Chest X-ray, PA view. Patient: 56 years old, sex M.
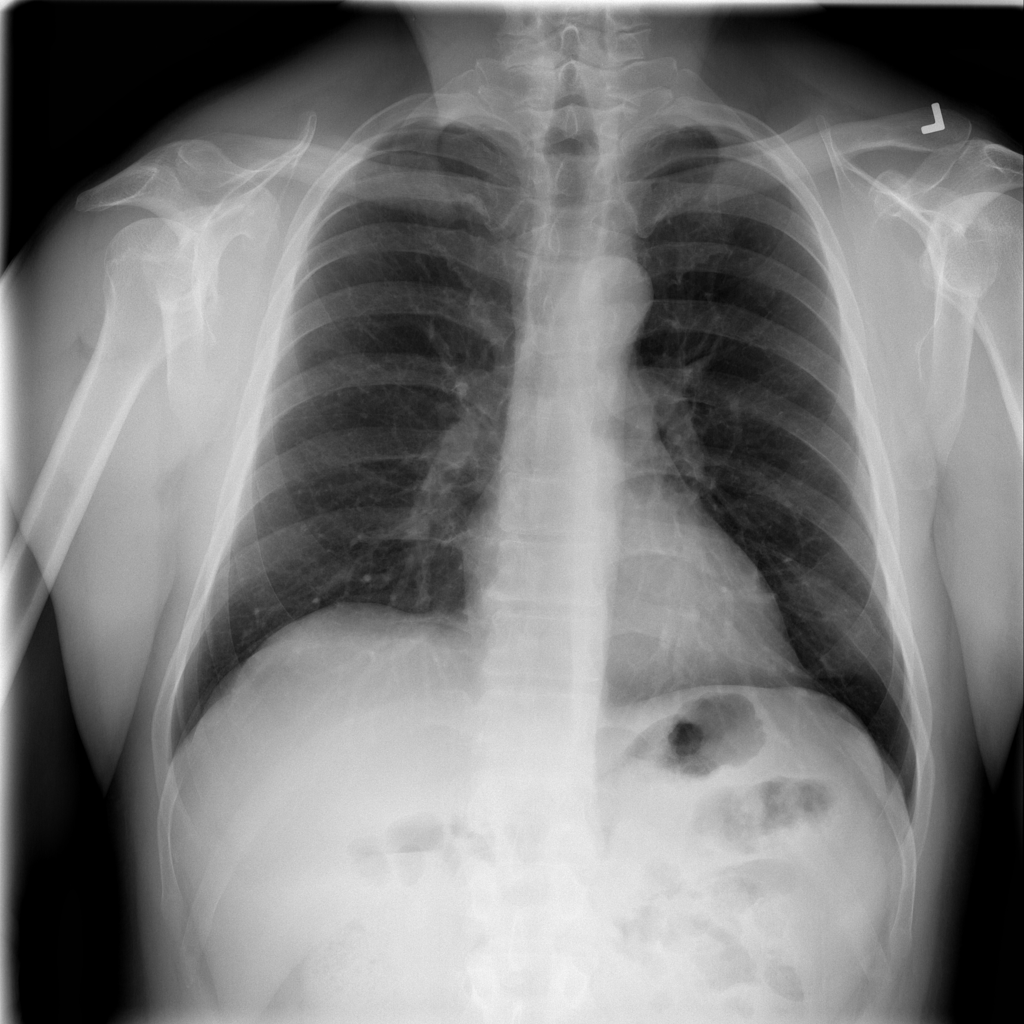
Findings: No Finding